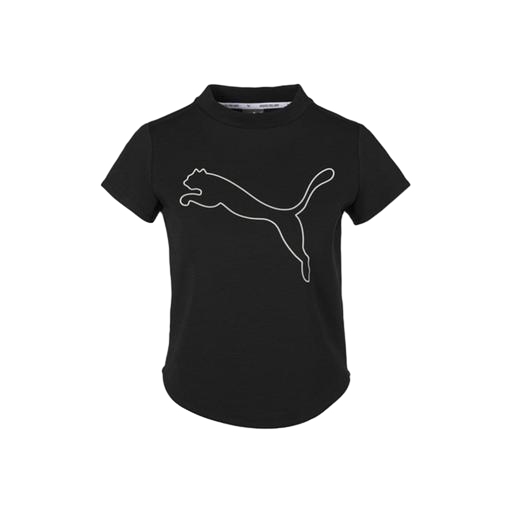
t-shirt twist graphic, graphic short-sleeve tee, black u tee front cat, white background